【题型】填空题　【知识点】解析几何　【难度】medium
如图，用一块形状为半椭圆 $x^2 + \dfrac{y^2}{4} = 1 (y \geqslant 0)$ 的铁皮截取一个以短轴 $BC$ 为底的等腰梯形 $ABCD$，记所得等腰梯形的面积为 $S$，则 $S$ 的最大值是 $\underline{\hspace{1cm}} \dfrac{3\sqrt{3}}{2} \underline{\hspace{1cm}}$.

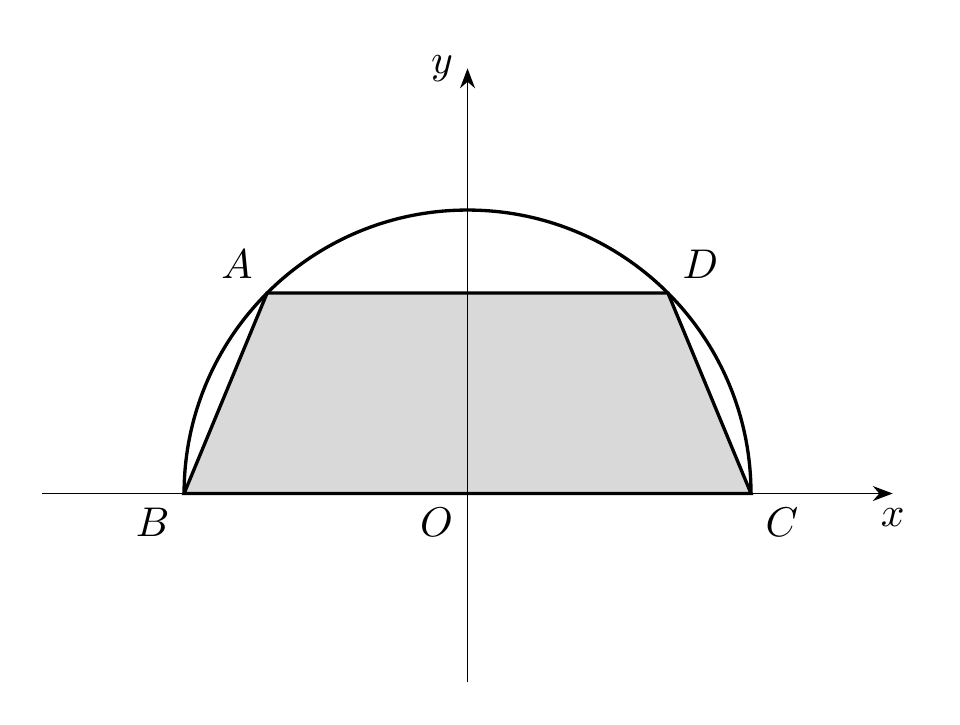
【解答】
\noindent 【分析】设 $D$ 点坐标为 $(x,\ y)(x > 0)$，由点 $D$ 在椭圆上知 $x^2 + \dfrac{y^2}{4} = 1(y \geqslant 0)$，得 $y^2 = 4(1 - x^2)$，用 $x,\ y$ 表示出等腰梯形 $ABCD$ 的面积为 $S = \dfrac{1}{2}(|AD| + |BC|)|y| = \dfrac{1}{2}(2x + 2) \cdot y = (x + 1) \cdot y$，将 $y^2 = 4(1 - x^2)$ 代入得 $S^2 = (x + 1)^2 \cdot y^2 = (x + 1)^2 \cdot 4(1 - x^2) = 4(-x^4 - 2x^3 + 2x + 1)$，利用导数求此函数的最值

\vspace{1em}

\noindent 【解答】解：设 $D$ 点坐标为 $(x,\ y)(x > 0)$，由点 $D$ 在椭圆上知 $x^2 + \dfrac{y^2}{4} = 1(y \geqslant 0)$，得 $y^2 = 4(1 - x^2)$

\noindent $\therefore$ 等腰梯形 $ABCD$ 的面积为 $S = \dfrac{1}{2}(|AD| + |BC|)|y| = \dfrac{1}{2}(2x + 2) \cdot y = (x + 1) \cdot y$ （2分）

\noindent $\therefore S^2 = (x + 1)^2 \cdot y^2 = (x + 1)^2 \cdot 4(1 - x^2) = 4(-x^4 - 2x^3 + 2x + 1) = -4x^4 - 8x^3 + 8x + 4\ (0 < x < 1)$

\noindent $(S^2)' = 4(-4x^3 - 6x^2 + 2)$，

\noindent 令 $(S^2)' = 0$，得 $2x^3 + 3x^2 - 1 = 0$，即 $(x + 1)^2(2x - 1) = 0$，

\noindent $\because 0 < x < 1$，

\noindent $\therefore x = \dfrac{1}{2}$，

\noindent 又当 $0 < x < \dfrac{1}{2}$ 时，$(S^2)' > 0$；当 $\dfrac{1}{2} < x < 1$ 时，$(S^2)' < 0$，

\noindent $\therefore$ 在区间 $(0,1)$ 上，$S^2$ 有唯一的极大值点 $x = \dfrac{1}{2}$，

\noindent $\therefore$ 当 $x = \dfrac{1}{2}$ 时，$S^2$ 有最大值为 $\dfrac{27}{4}$；

\noindent 即当 $x = \dfrac{1}{2}$ 时，$S$ 有最大值为 $\dfrac{3\sqrt{3}}{2}$

\noindent 故答案为：$\dfrac{3\sqrt{3}}{2}$

\vspace{1em}

\noindent 【点评】本题考查椭圆方程的应用，解题的关键是根据椭圆的方程消元，将面积表示成 $x$ 的函数，再利用导数研究此函数的最值，此题运算量很大，解题时极易因运算出错，做题时要严谨认真．